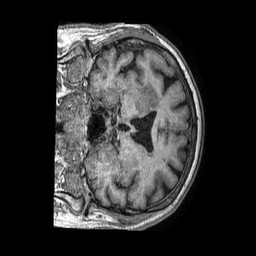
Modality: T1w
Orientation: coronal
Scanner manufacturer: philips
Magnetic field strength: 1.5 T
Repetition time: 0.007548 s
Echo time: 0.003432 s